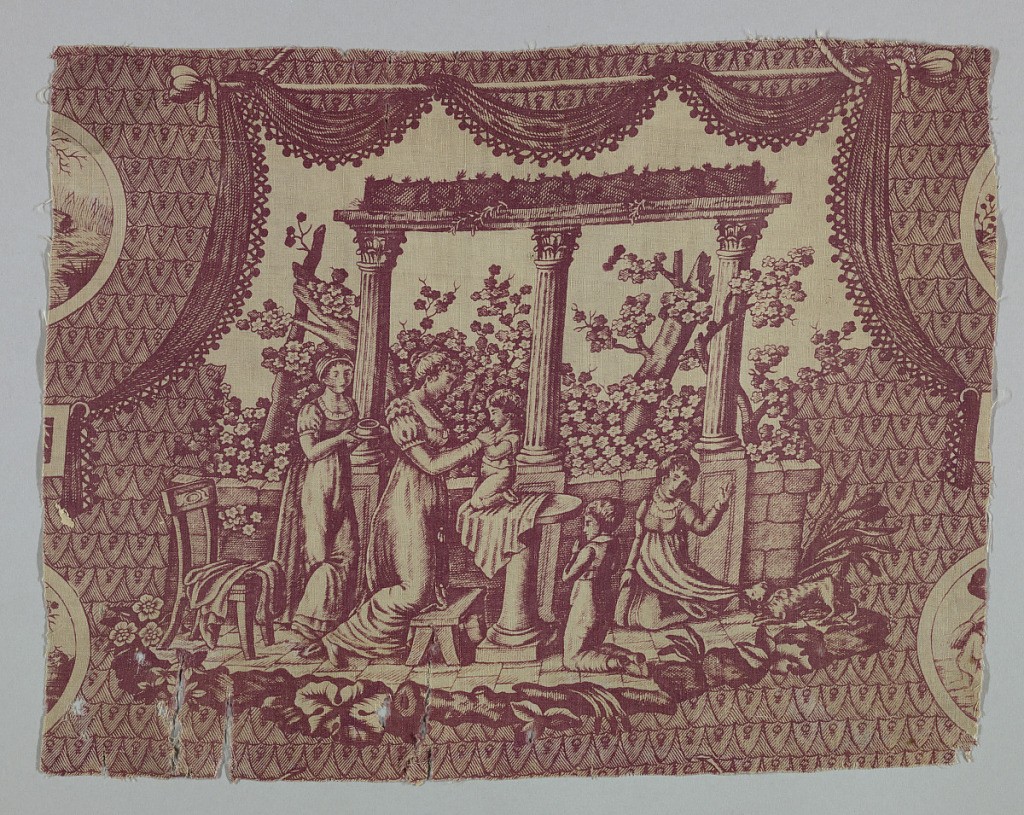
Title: Textile
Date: early 19th century
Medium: cotton Technique: printed by engraved copper plate on plain weave
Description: Engraved print in purple on ivory cotton ground, of a mother playing with her children on a terrace.